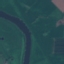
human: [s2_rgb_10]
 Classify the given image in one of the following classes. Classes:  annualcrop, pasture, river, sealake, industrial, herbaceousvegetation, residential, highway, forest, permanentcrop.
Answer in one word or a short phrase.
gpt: River